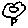
Label: flower